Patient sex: M
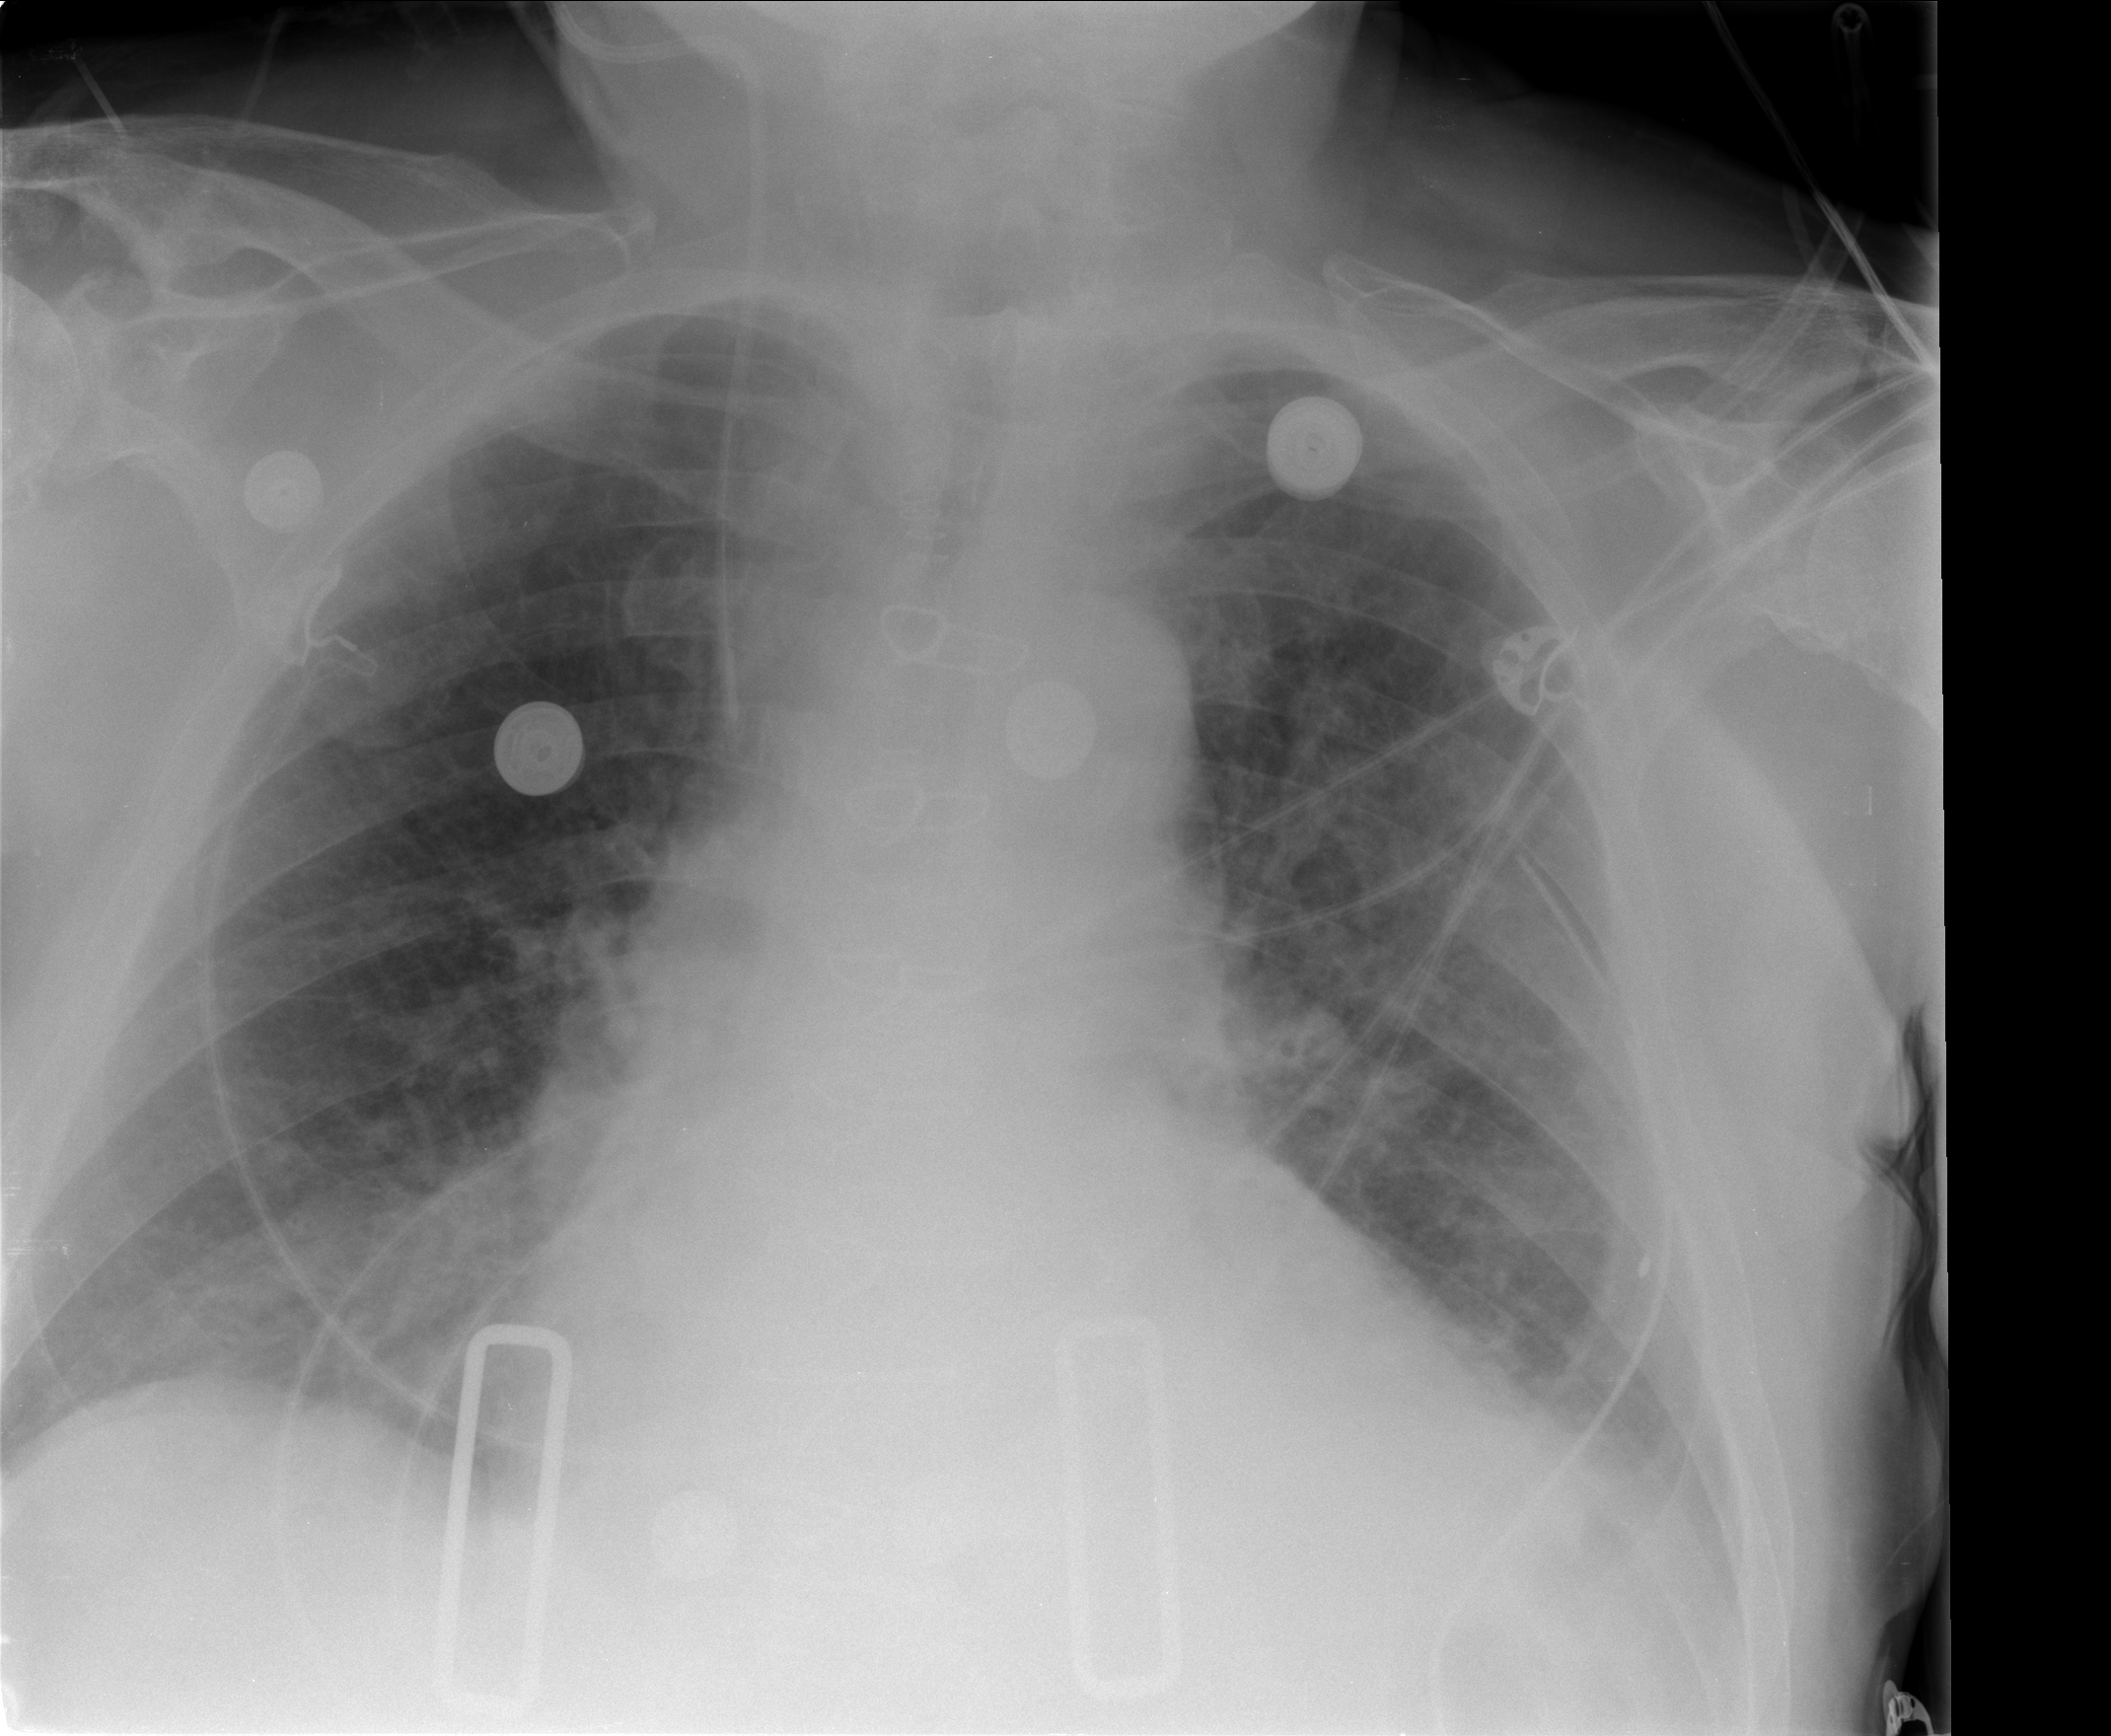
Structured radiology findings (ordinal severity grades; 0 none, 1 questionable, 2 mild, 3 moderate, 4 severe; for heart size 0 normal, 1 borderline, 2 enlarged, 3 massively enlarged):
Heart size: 2
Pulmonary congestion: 2
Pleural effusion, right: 1
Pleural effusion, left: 2
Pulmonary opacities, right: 2
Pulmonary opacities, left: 0
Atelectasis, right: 2
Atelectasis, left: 2